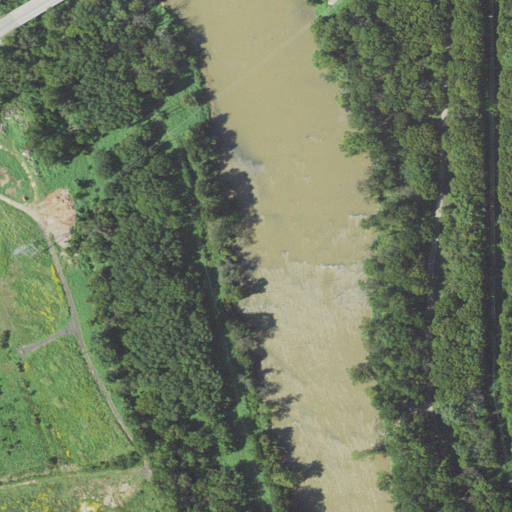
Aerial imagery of island in Virginia named Crags Island containing deciduous forest, open water, open development, pasture, grassland, medium intensity development, and low intensity development